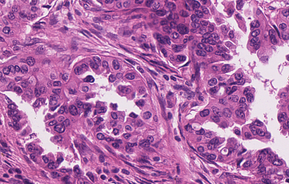
Tumor epithelial tissue: yes
Tumor-associated stroma tissue: yes
Normal tissue: no